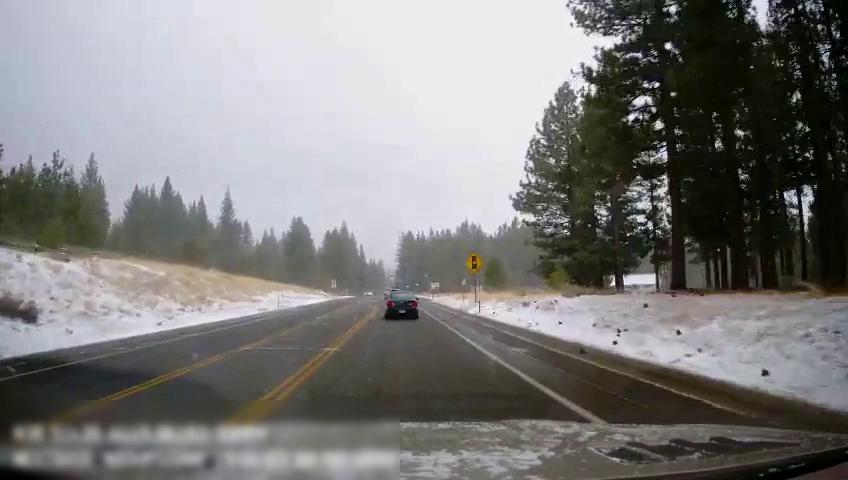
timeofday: Day
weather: Snowy
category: Drivable Space
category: Vehicles | Car
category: Lanes | Opposite Lane
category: Lanes | Opposite Lane
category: Lanes | Opposite Lane
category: Lanes | Opposite Lane
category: Lanes | Opposite Lane
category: Lanes | Opposite Lane
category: Lanes | Current Lane
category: Lanes | Alternate Lane
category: Traffic | Signs